Interaction volume radius: 10 \u00c5
Interaction volume height: 15 \u00c5
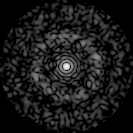
Disorder parameter: 0.8175